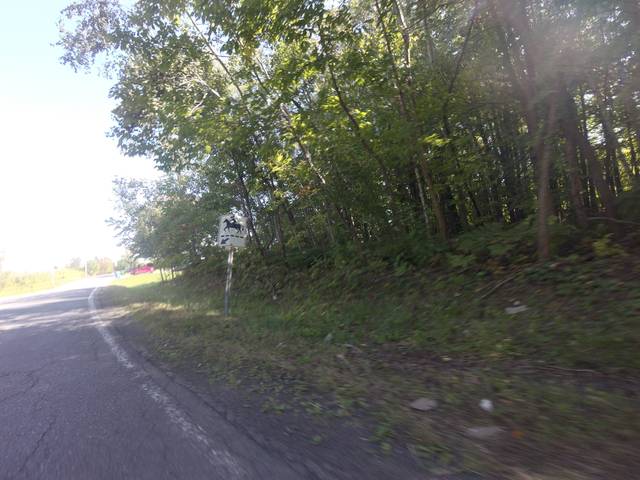
Region: Canada
Coordinates: 45.592, -73.92